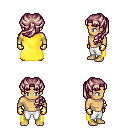
a pixel art fantasy rpg character, male body template, human, tanned skin, yellow cape, white pants, white blonde princess hairstyle, gold gloves, four views (front, back, left, right), 2x2 character sprite sheet, small pixel art, hard edges, no anti-aliasing